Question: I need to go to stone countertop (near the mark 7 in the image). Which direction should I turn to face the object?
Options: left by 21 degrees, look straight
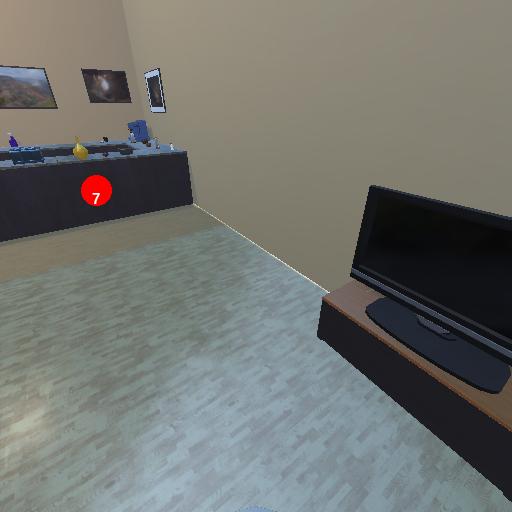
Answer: left by 21 degrees